Question: I want to display movies row-by-row without changing the 'data' model.
Here's my code:
'''
import * as React from "react";
import { useTable } from "react-table";
const borderStyle = {
border: "1px dashed navy"
};
export default function App() {
const data = React.useMemo(
() => [
{
actor: "Johnny Depp",
movies: [
{
name: "Pirates of the Carribean 1"
},
{
name: "Pirates of the Carribean 2"
},
{
name: "Pirates of the Carribean 3"
},
{
name: "Pirates of the Carribean 4"
}
]
}
],
[]
);
const columns = React.useMemo(
() => [
{
Header: "Actor",
accessor: "actor",
},
{
Header: "Movies",
accessor: (row, index) => {
console.log({ row });
// i want to display this row-by-row instead of in 1-row without changing data model
return row.movies.map(movie => movie.name);
}
}
],
[]
);
const {
getTableProps,
getTableBodyProps,
headerGroups,
rows,
prepareRow
} = useTable({ columns, data });
return (
<table {...getTableProps()}>
<thead>
{headerGroups.map(headerGroup => (
<tr {...headerGroup.getHeaderGroupProps()}>
{headerGroup.headers.map(column => (
<th {...column.getHeaderProps()} style={borderStyle}>
{column.render("Header")}
</th>
))}
</tr>
))}
</thead>
<tbody {...getTableBodyProps()}>
{rows.map((row, i) => {
prepareRow(row);
if (i == 0) {
console.log({ row });
}
return (
<tr {...row.getRowProps()}>
{row.cells.map((cell, j) => {
if (i == 0 && j < 2) {
console.log({ cell, i, j });
}
return (
<td
{...cell.getCellProps()}
style={borderStyle}
>
{cell.render("Cell")}
</td>
);
})}
</tr>
);
})}
</tbody>
</table>
);
}
'''
It currently looks like:

Here's the direct link to it: <URL>
My movie list is an array of objects so how will I display it beside actor name? So it looks like:
<URL>
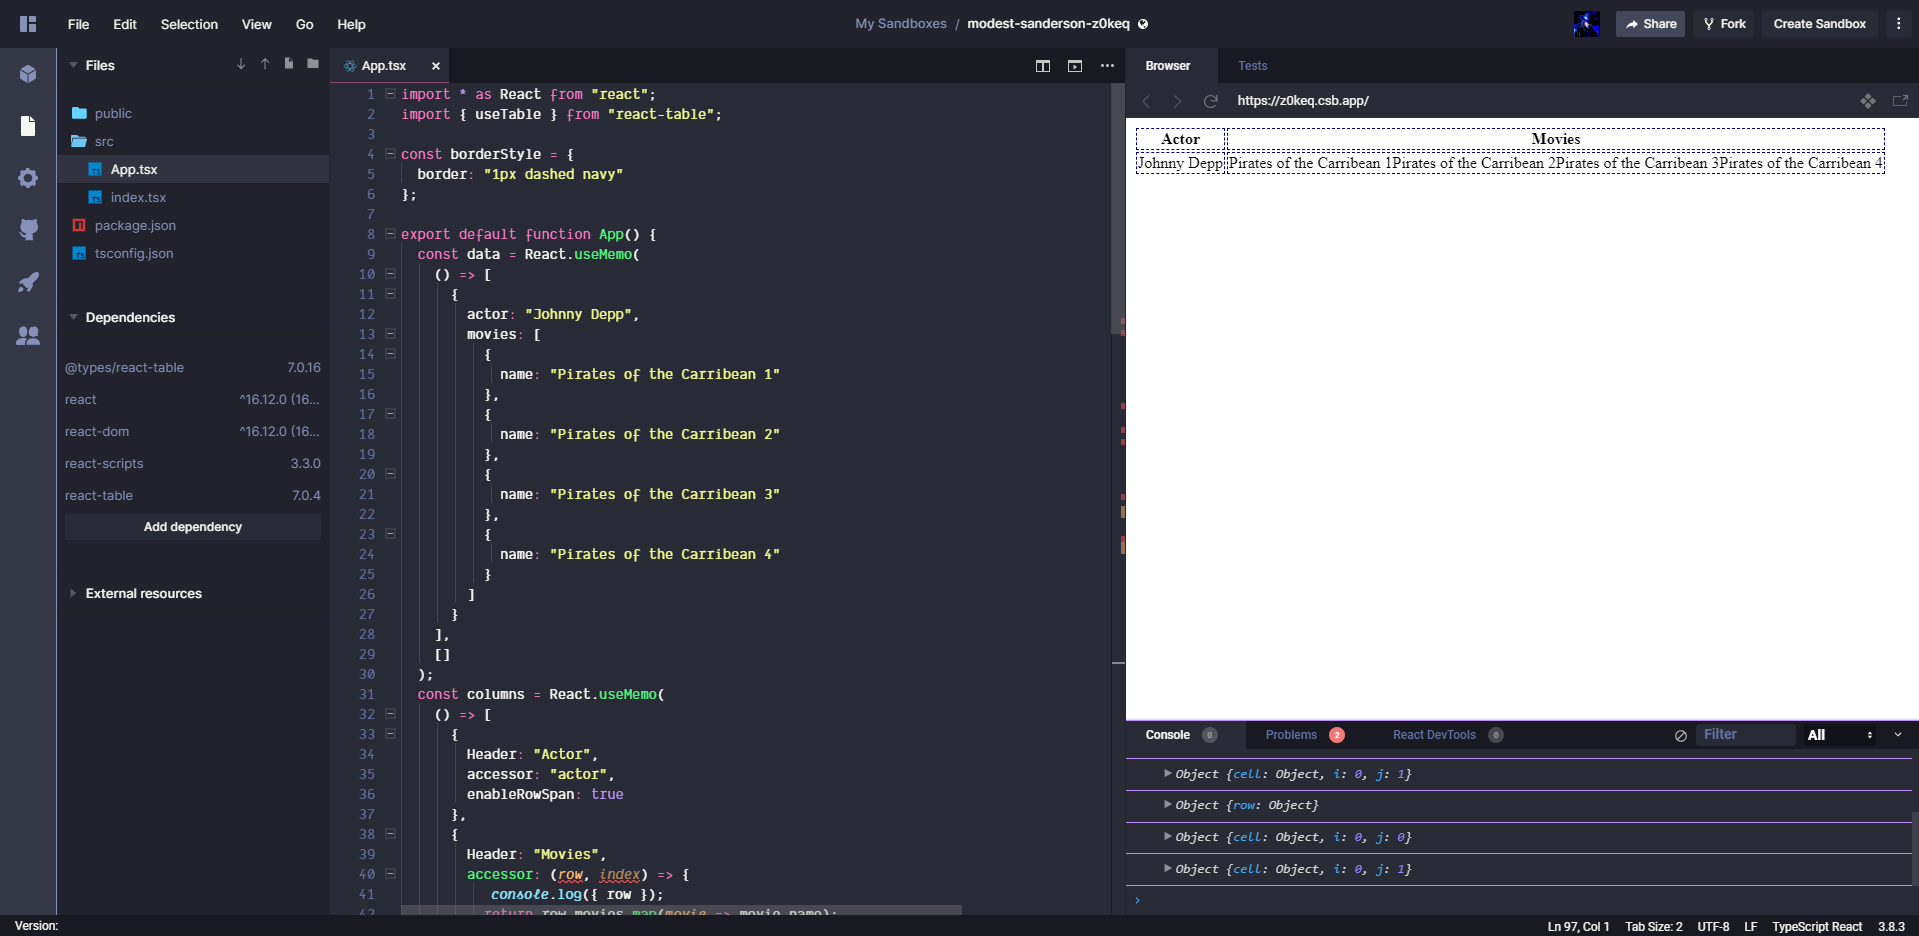
Answer: There is no other way to do it rather than by flattening the data as the author of the library mentioned, so here's how I did it:
'''
import * as React from "react";
import { useTable } from "react-table";
type Data = {
actor: string;
movie: string;
}
const borderStyle = {
border: "1px dashed navy"
};
export default function App() {
const origData = [
{
actor: "Johnny Depp",
movies: [
{
name: "Pirates of the Carribean 1"
},
{
name: "Pirates of the Carribean 2"
},
{
name: "Pirates of the Carribean 3"
},
{
name: "Pirates of the Carribean 4"
}
]
}
];
const newData: Array<Data> = [];
origData.forEach(actorObj => {
actorObj.movies.forEach(movie => {
newData.push({
actor: actorObj.actor,
movie: movie.name
});
});
});
const data = React.useMemo(() => newData, []);
const columns = React.useMemo(
() => [
{
Header: "Actor",
accessor: "actor"
},
{
Header: "Movies",
accessor: "movie"
}
],
[]
);
const {
getTableProps,
getTableBodyProps,
headerGroups,
rows,
prepareRow
} = useTable({ columns, data });
return (
<table {...getTableProps()}>
<thead>
{headerGroups.map(headerGroup => (
<tr {...headerGroup.getHeaderGroupProps()}>
{headerGroup.headers.map(column => (
<th {...column.getHeaderProps()} style={borderStyle}>
{column.render("Header")}
</th>
))}
</tr>
))}
</thead>
<tbody {...getTableBodyProps()}>
{rows.map((row, i) => {
prepareRow(row);
if (i == 0) {
console.log({ row });
}
return (
<tr {...row.getRowProps()}>
{row.cells.map((cell, j) => {
if (i == 0 && j < 2) {
console.log({ cell, i, j });
}
return (
<td
rowSpan={cell.rowSpan}
{...cell.getCellProps()}
style={borderStyle}
>
{cell.render("Cell")}
</td>
);
})}
</tr>
);
})}
</tbody>
</table>
);
}
'''